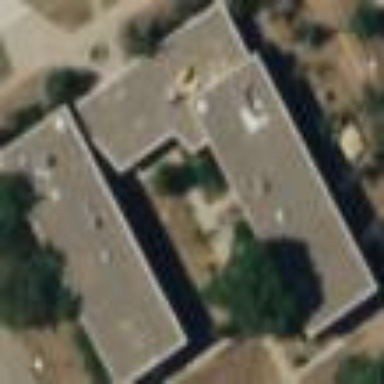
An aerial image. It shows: University building.